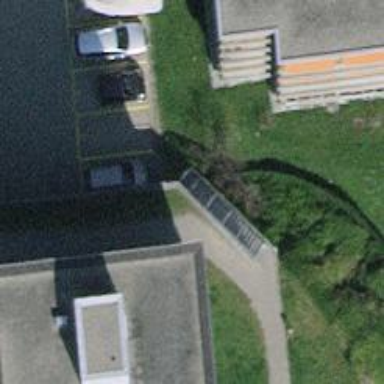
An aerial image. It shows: Set of concrete steps.